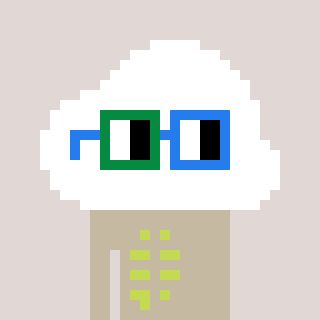
a pixel art character with square green and blue glasses, a cloud-shaped head and a bege-colored body on a warm background